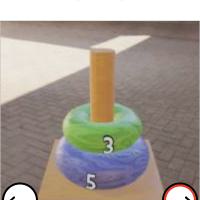
Task: sum
Answer: 8